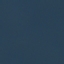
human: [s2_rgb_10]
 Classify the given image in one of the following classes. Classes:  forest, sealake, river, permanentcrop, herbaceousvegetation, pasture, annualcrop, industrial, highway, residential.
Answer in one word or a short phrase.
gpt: SeaLake